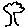
Label: tree